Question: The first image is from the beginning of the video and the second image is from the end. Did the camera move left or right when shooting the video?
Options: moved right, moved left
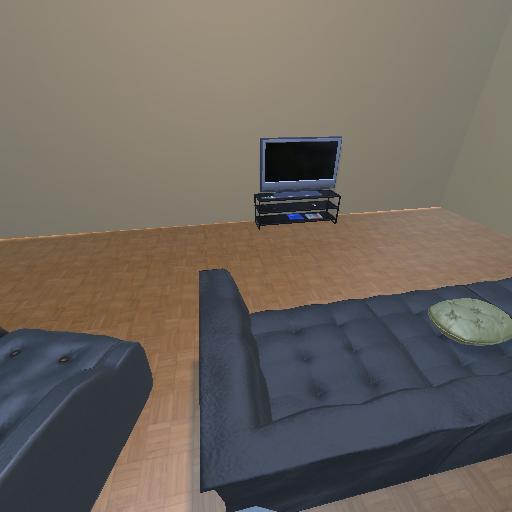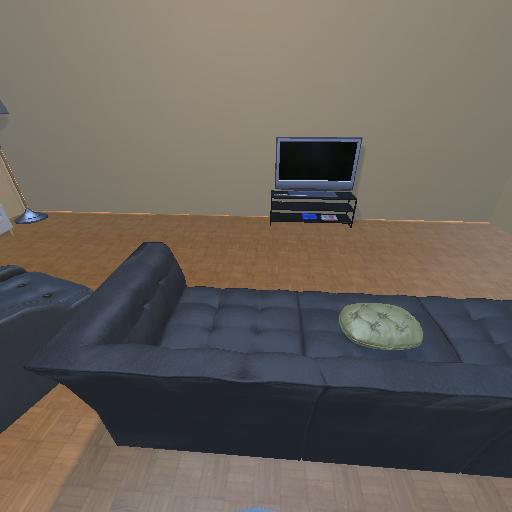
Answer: moved right